Field crop: maize
Growth stage: 2
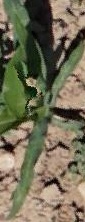
Species: maize